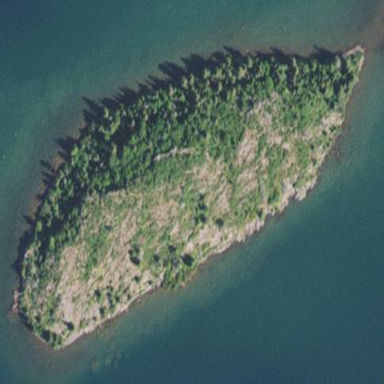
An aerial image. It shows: Islet.